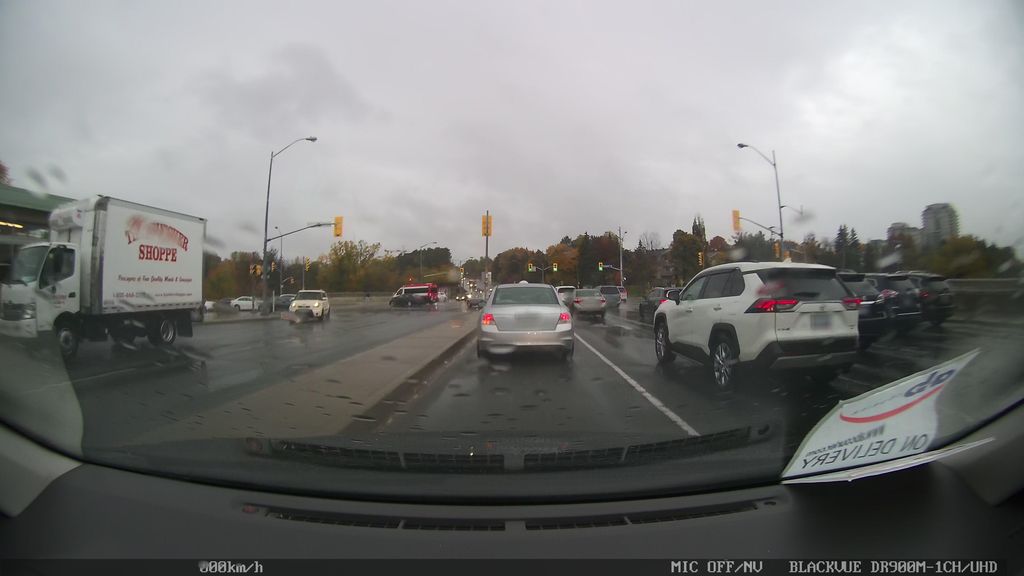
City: toronto